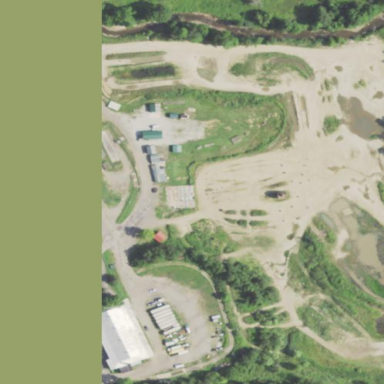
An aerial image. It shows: Motocross raceway for off-road sports.